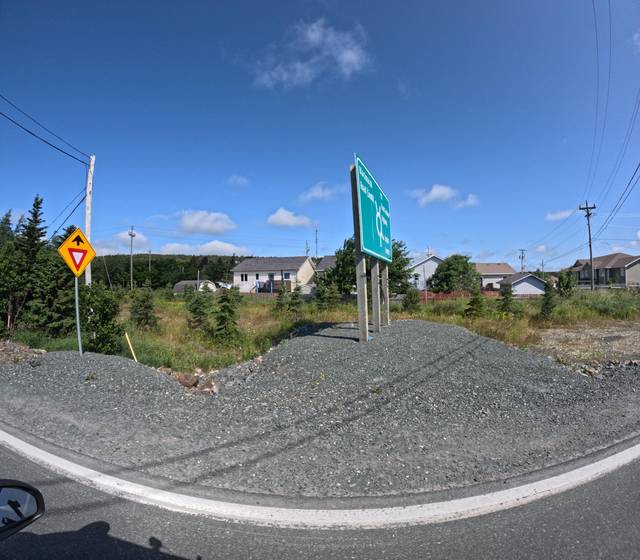
Region: Canada
Coordinates: 47.541, -52.764